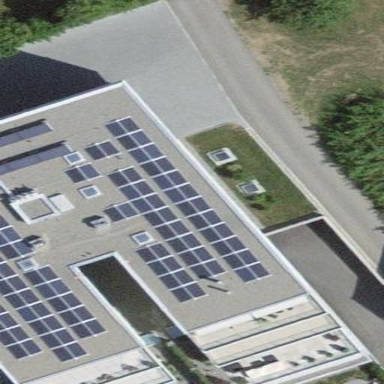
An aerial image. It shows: Solar power generator.